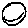
Label: smiley face